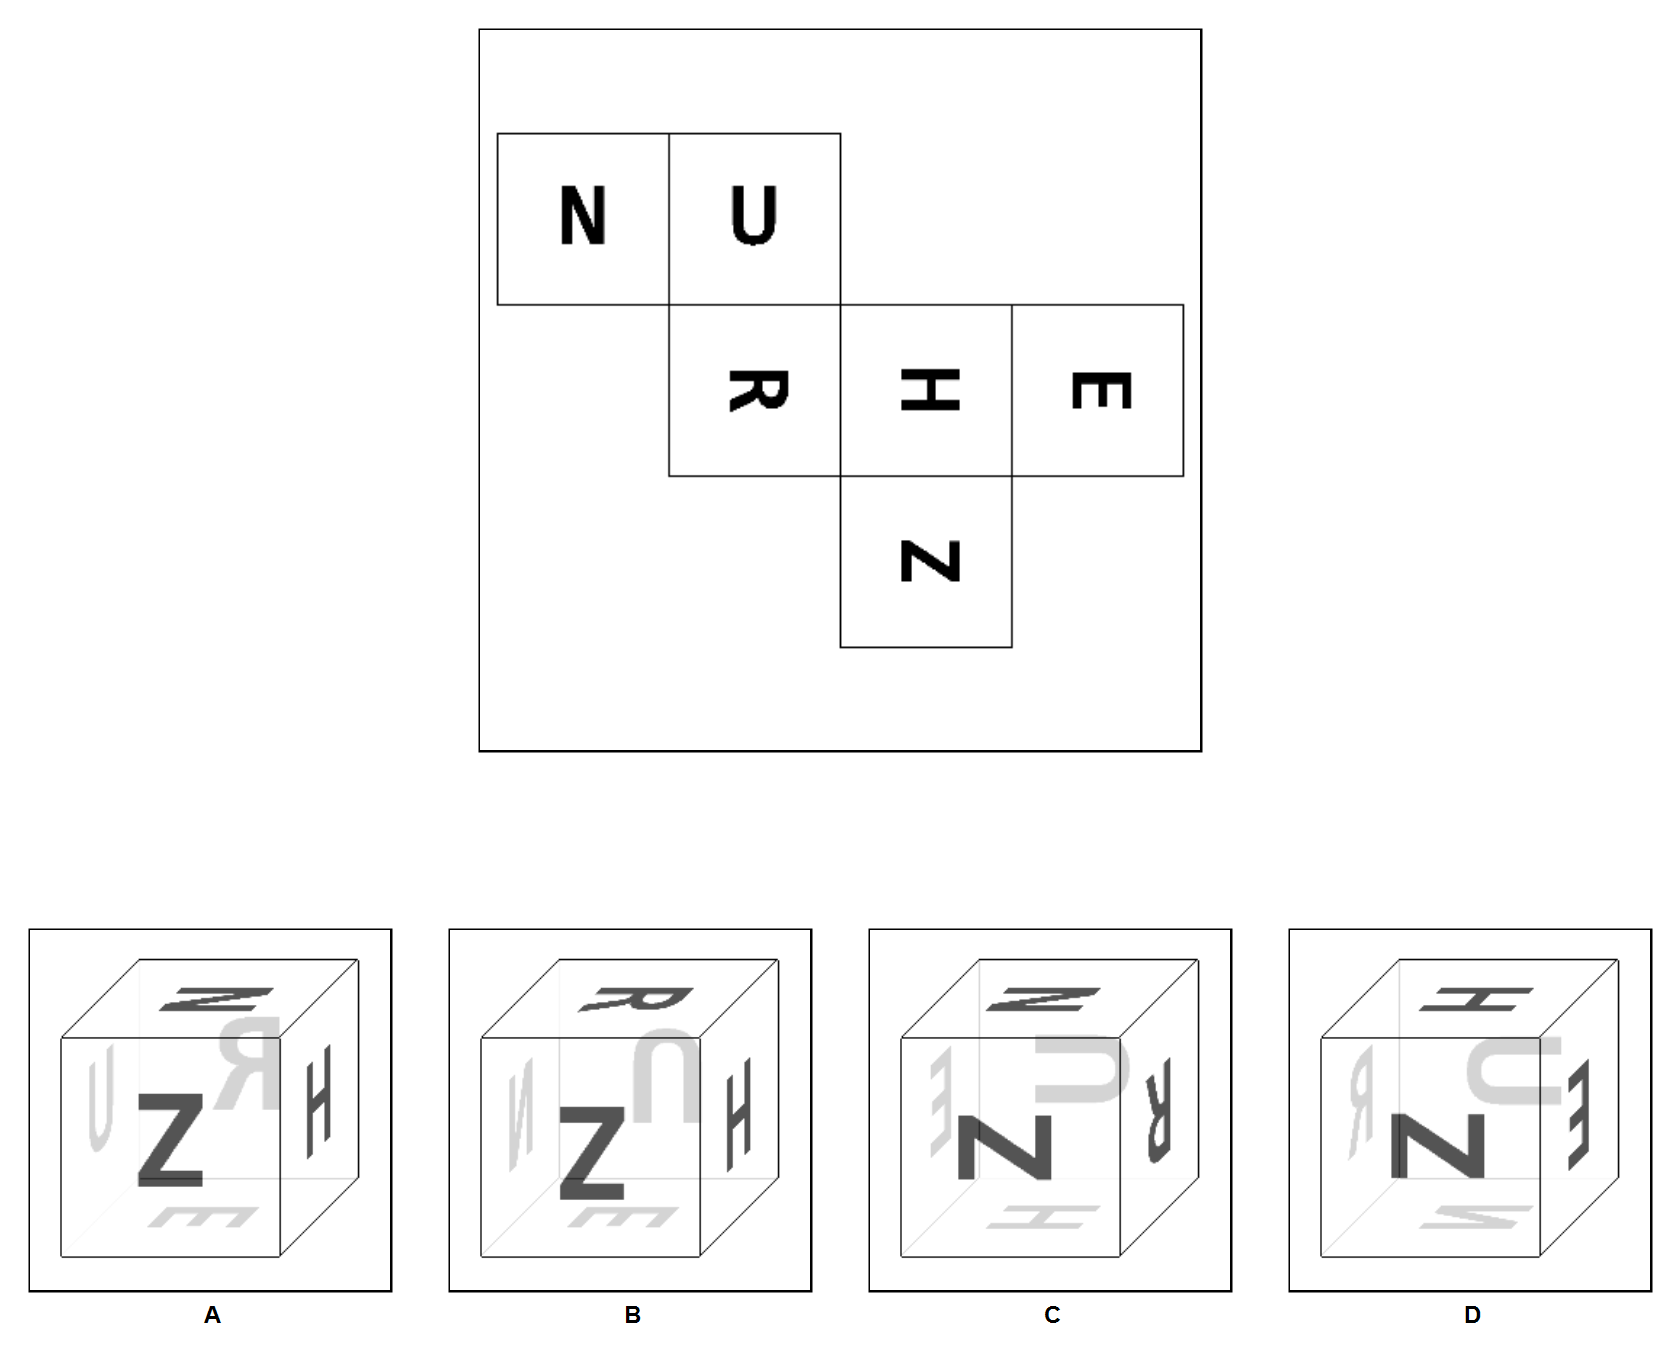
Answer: A